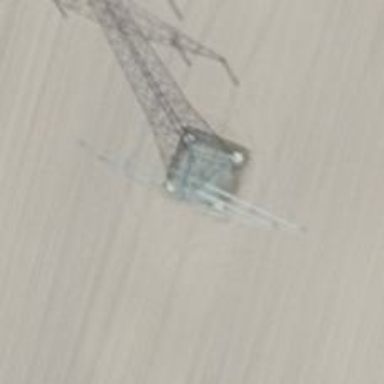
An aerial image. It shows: Power tower.